Question: I am trying to access multiple users via http request.
But the needed data is nested in a private $$state variable which i cant access.
<URL>

'''
getMembers: function (circleId) {
var deferred = $q.defer();
$http.get('/circle/' + circleId + '/user')
.success(function (members) {
deferred.resolve(members);
})
.error(function (error) {
deferred.reject(error);
});
return deferred.promise;
},
'''
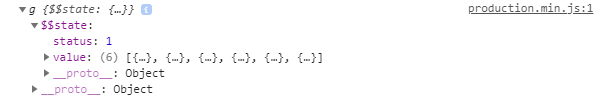
Answer: If you're getting a $$state object, you are probably directly accessing the promise being returned from the 'getMembers()' function as you've written it. Remember that a promise is asynchronous. To access data in a promise you need to use a callback function to access the data upon return of the promise.
Example with error:
'''
response = getMembers(circleId);
console.log(response); // the data is NOT in this response
'''
Correct approach:
'''
getMembers(circleId).then(function(response) {
console.log(response); // the data IS in this response
$scope.data = response.data; // or something like that
});
'''